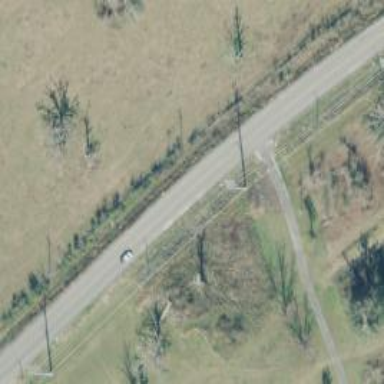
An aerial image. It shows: Secondary road.